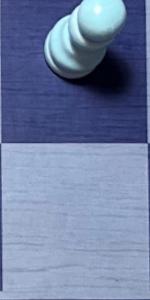
Label: Empty